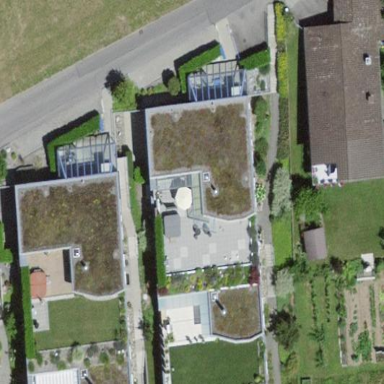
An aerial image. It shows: Residential building.